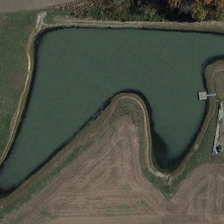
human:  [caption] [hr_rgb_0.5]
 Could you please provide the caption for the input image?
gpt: there is a pond on the land .

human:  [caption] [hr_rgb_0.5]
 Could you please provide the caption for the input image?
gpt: there is a pond on the land .

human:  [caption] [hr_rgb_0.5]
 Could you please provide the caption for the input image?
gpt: many trees were planted on the side of the pond .

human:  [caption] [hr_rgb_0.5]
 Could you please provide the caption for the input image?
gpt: many trees were planted on the side of the pond .

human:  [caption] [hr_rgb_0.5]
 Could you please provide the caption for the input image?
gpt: there is a pond on the land .